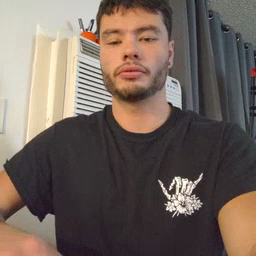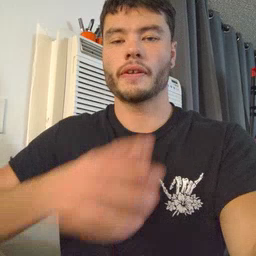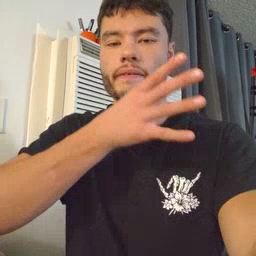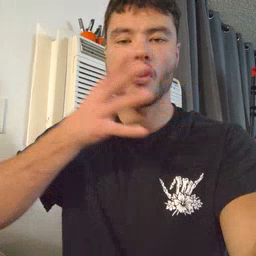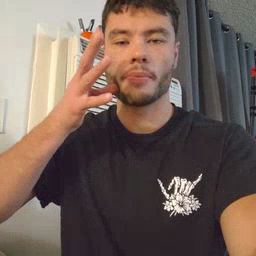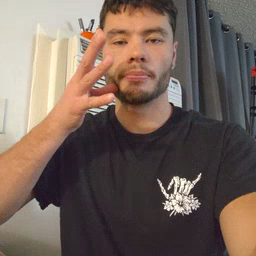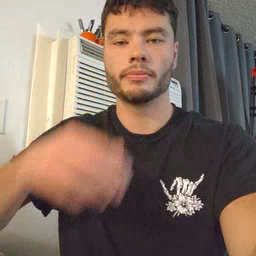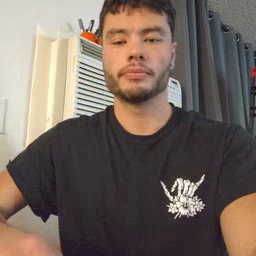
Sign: farm